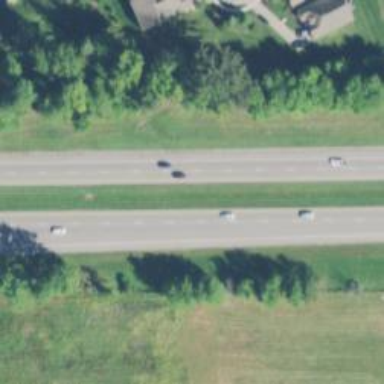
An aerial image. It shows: This image shows trunk highway that functions as expressway.